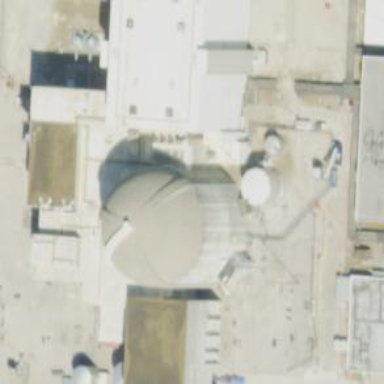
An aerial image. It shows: Nuclear power generator.